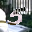
Label: 5